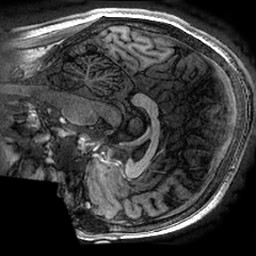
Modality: T1w
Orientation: sagittal
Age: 32
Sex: female
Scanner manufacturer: ge
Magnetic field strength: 3 T
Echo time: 0.002736 s